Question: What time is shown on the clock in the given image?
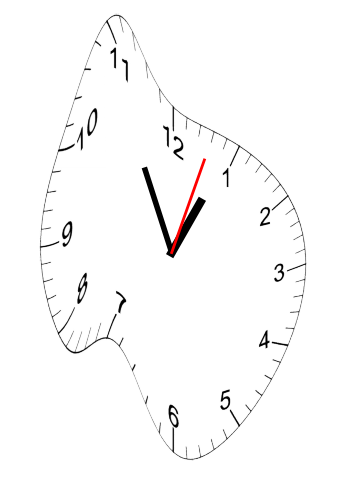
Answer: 12:55:03